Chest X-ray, AP view. Patient: 57 years old, sex M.
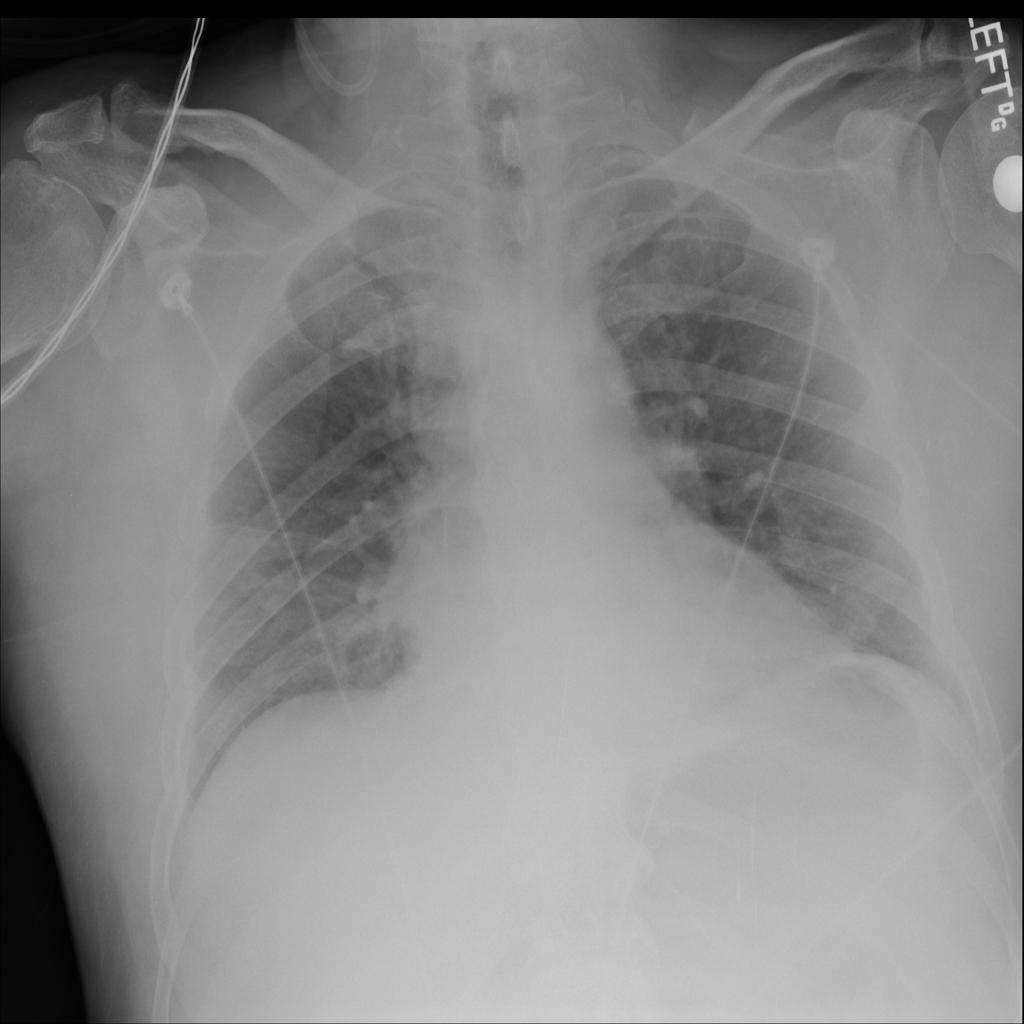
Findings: No Finding